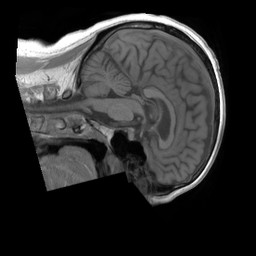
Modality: T1w
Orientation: sagittal
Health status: ill
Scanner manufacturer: siemens
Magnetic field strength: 3 T
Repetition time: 0.4 s
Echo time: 0.00246 s